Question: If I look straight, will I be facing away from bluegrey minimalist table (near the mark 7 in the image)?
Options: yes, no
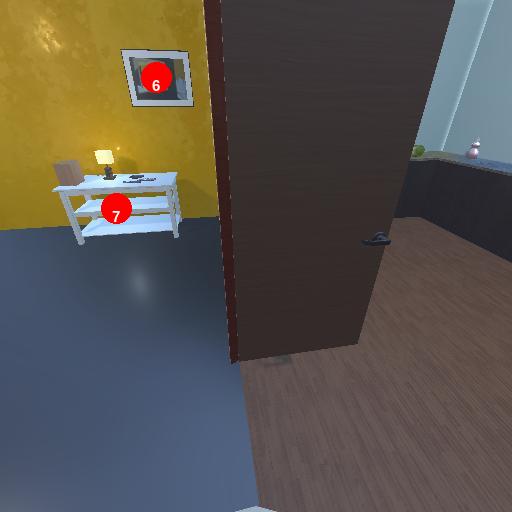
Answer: yes